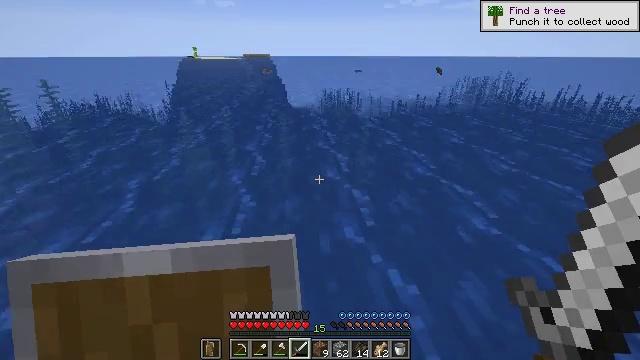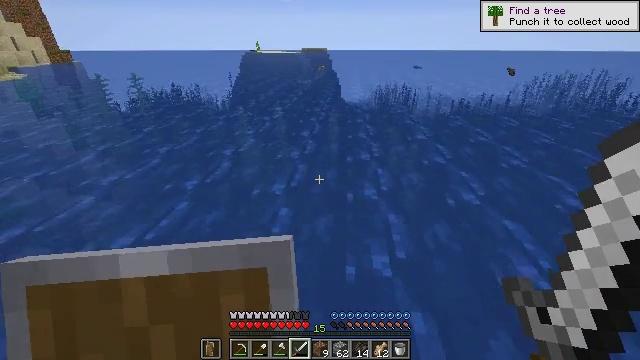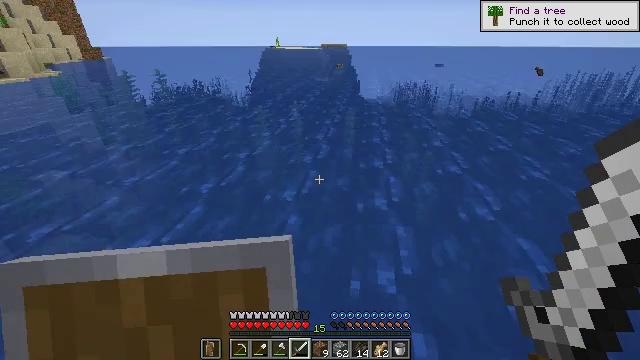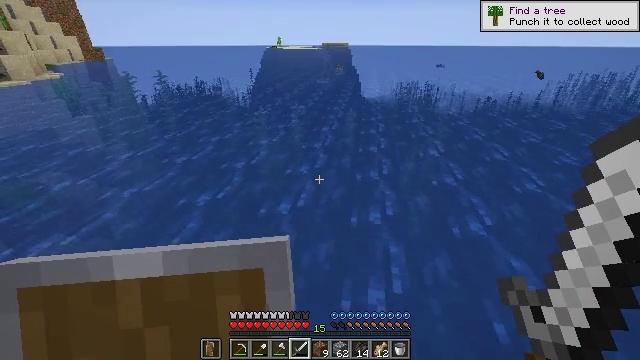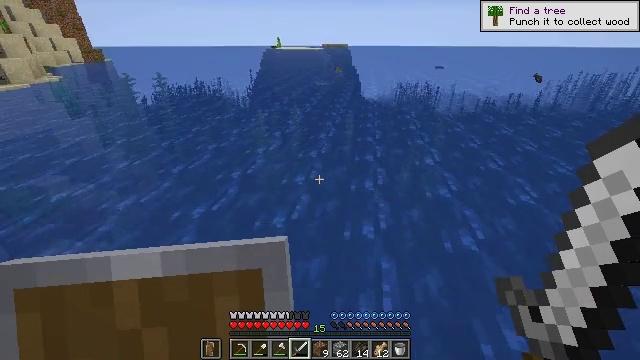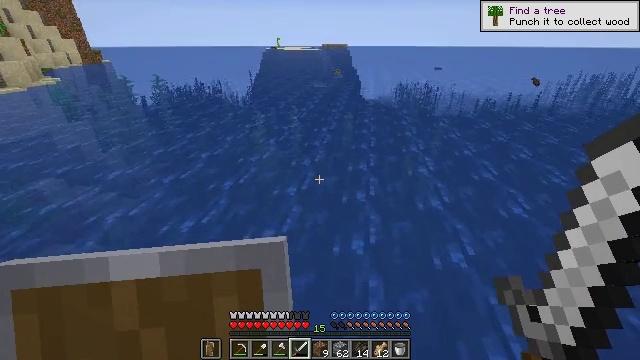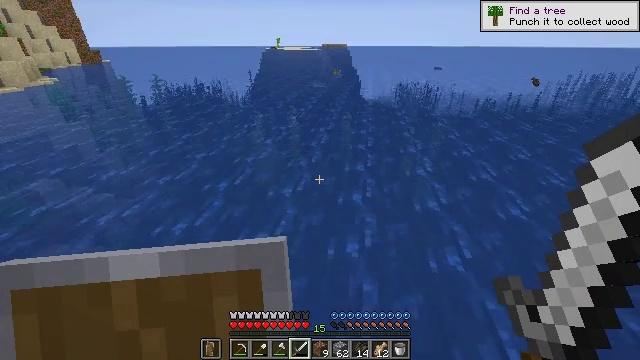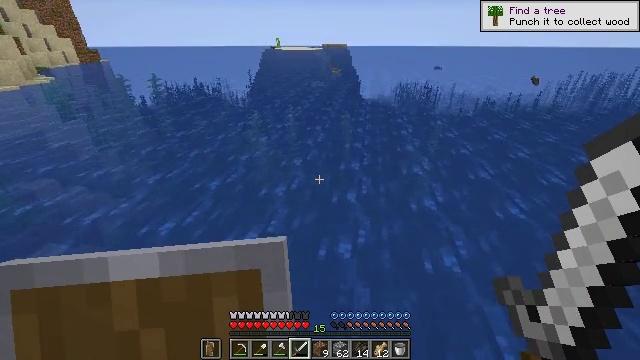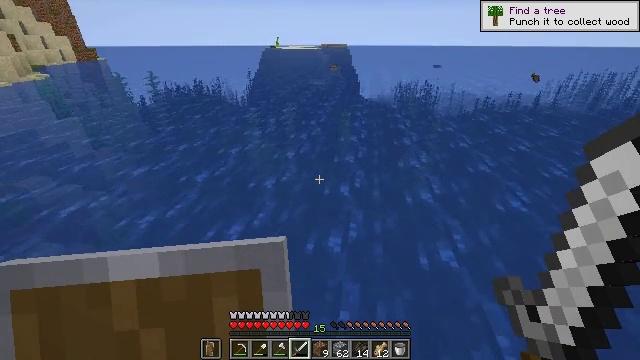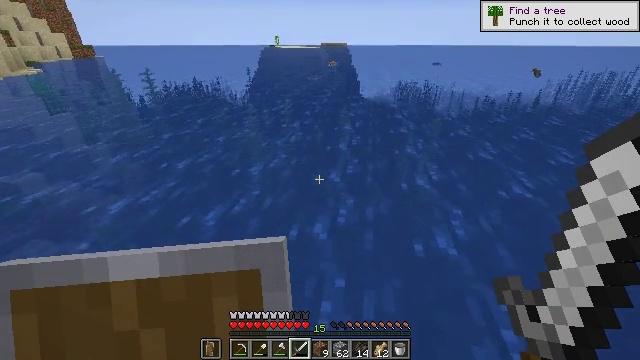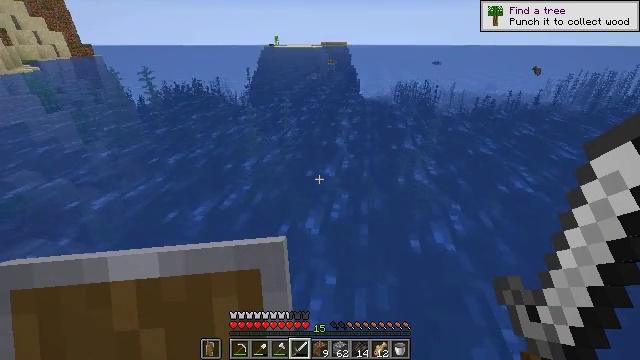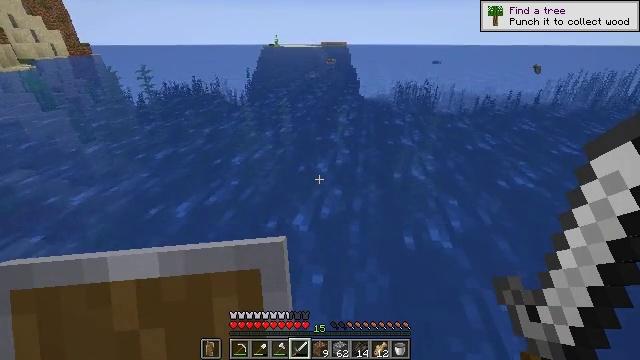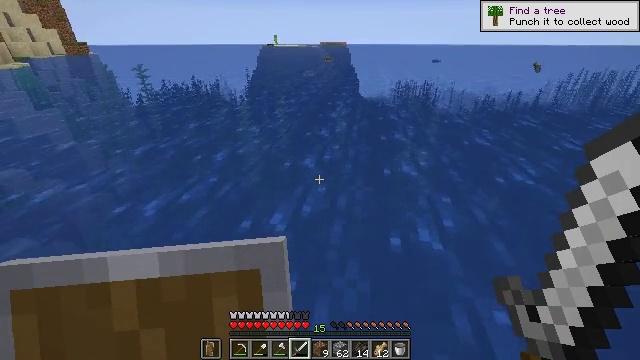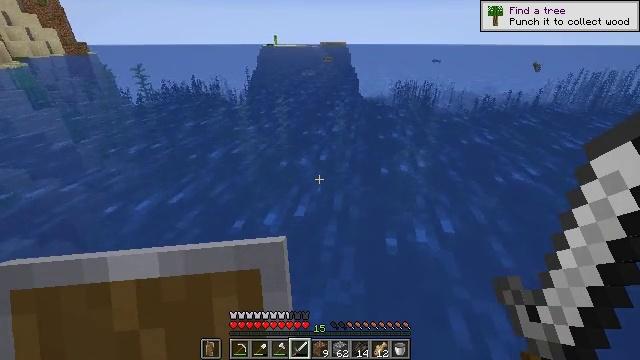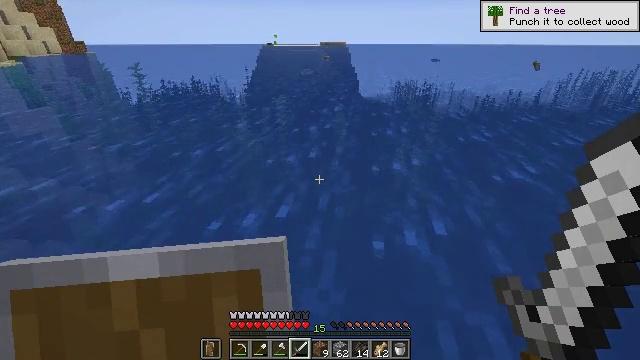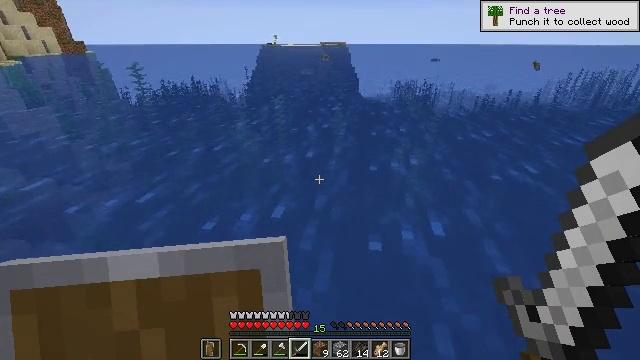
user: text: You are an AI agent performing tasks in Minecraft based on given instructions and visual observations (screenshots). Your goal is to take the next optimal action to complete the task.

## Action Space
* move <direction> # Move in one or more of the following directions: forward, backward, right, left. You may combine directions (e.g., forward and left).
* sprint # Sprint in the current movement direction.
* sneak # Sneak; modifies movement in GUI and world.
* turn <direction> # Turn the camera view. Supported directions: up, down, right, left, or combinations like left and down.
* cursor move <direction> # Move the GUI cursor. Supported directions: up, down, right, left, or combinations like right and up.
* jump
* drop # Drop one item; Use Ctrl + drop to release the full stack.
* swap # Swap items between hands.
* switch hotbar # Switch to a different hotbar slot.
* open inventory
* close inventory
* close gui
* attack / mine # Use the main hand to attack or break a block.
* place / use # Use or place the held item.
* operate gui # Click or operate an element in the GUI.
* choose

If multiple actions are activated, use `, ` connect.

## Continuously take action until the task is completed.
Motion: motion action
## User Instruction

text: Kill the cod.
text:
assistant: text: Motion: move forward and move right, turn left and down, jump
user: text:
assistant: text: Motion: move forward and move right, turn left, jump
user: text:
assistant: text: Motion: move forward and move right, jump
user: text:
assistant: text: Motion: move forward and move right, jump
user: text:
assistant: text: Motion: move forward and move right, jump
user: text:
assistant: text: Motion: move forward and move right, jump
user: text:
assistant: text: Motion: move forward and move right, jump
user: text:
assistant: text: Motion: move forward and move right, jump
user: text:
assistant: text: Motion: move forward and move right, jump
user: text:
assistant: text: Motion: move forward and move right, jump
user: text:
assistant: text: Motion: move forward and move right, jump
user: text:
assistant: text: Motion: move forward and move right
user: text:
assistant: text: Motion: move forward and move right
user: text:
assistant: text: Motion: move forward and move right
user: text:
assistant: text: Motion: move forward and move right
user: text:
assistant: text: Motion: move forward and move right
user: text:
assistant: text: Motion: move forward
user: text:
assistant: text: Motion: move forward
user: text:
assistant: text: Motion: move forward
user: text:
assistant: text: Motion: move forward
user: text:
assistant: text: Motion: move forward
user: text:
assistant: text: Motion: move forward
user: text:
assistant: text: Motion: move forward
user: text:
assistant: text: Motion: move forward
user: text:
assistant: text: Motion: move forward, jump
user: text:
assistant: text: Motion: move forward, jump
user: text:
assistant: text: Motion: move forward, turn right and up, jump
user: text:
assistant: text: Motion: move forward, turn right and up, jump
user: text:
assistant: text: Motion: move forward, turn right and up, jump
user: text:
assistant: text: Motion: move forward, turn right, jump